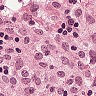
Metastatic tissue present: no